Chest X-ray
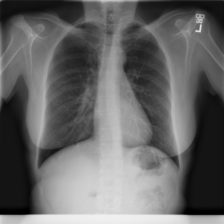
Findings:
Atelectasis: negative
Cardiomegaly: negative
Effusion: negative
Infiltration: negative
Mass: negative
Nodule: negative
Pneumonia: negative
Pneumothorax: negative
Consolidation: negative
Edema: negative
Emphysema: negative
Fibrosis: negative
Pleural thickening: negative
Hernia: negative